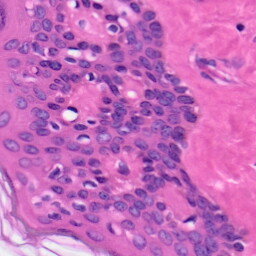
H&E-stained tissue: Skin